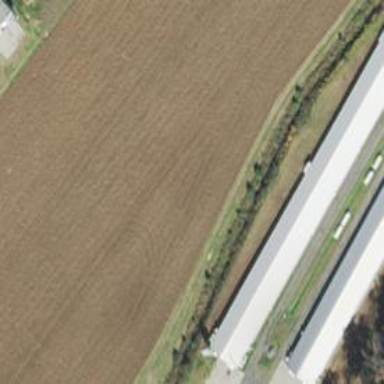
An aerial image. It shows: Farm auxiliary building.